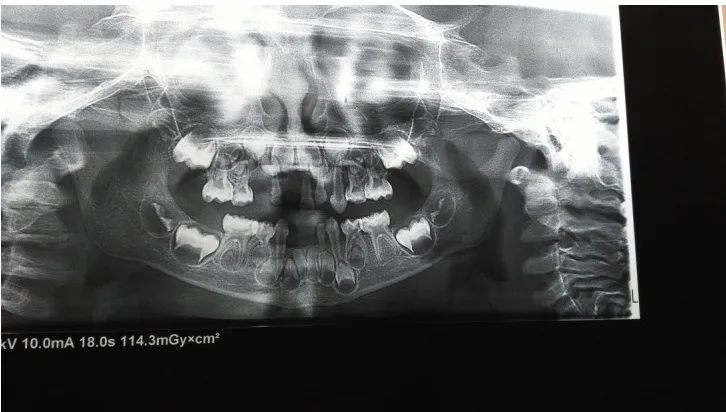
Panoramic radiograph showing severe destruction and loss of alveolar bone in both maxillary and mandibular arch, especially in the anterior region and anterior teeth appear as if floating in air without surrounding alveolar bone.
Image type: radiology (x_ray)